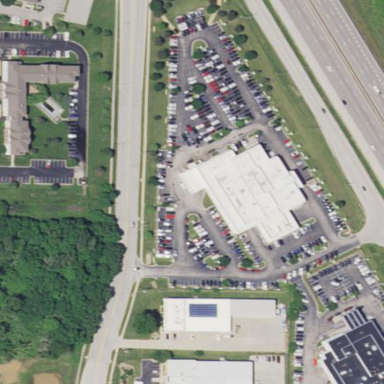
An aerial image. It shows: Car shop building.